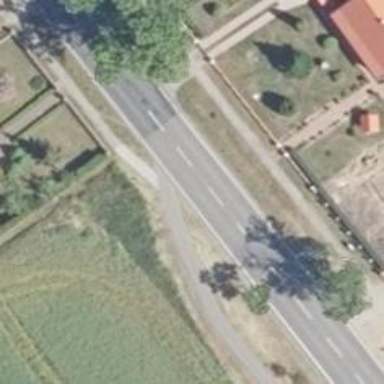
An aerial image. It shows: Asphalt cycleway.